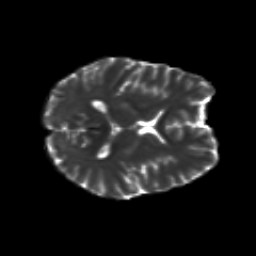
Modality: T2w
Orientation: axial
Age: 33
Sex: female
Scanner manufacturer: siemens
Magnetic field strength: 3 T
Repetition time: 8.8 s
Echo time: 0.085 s